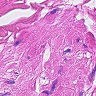
Metastatic tissue present: no